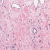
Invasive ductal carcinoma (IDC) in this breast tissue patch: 0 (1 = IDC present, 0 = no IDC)